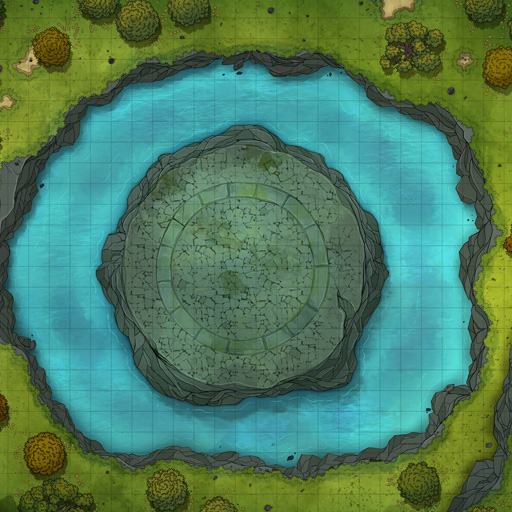
A D&D Grid Map forest around a circular lake with a large circular stone island (Forest Arena Map)